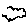
Label: cloud